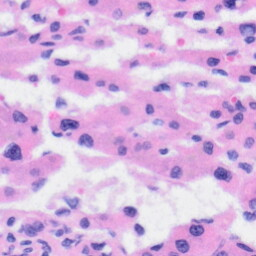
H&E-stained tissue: Liver